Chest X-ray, PA view. Patient: 41 years old, sex M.
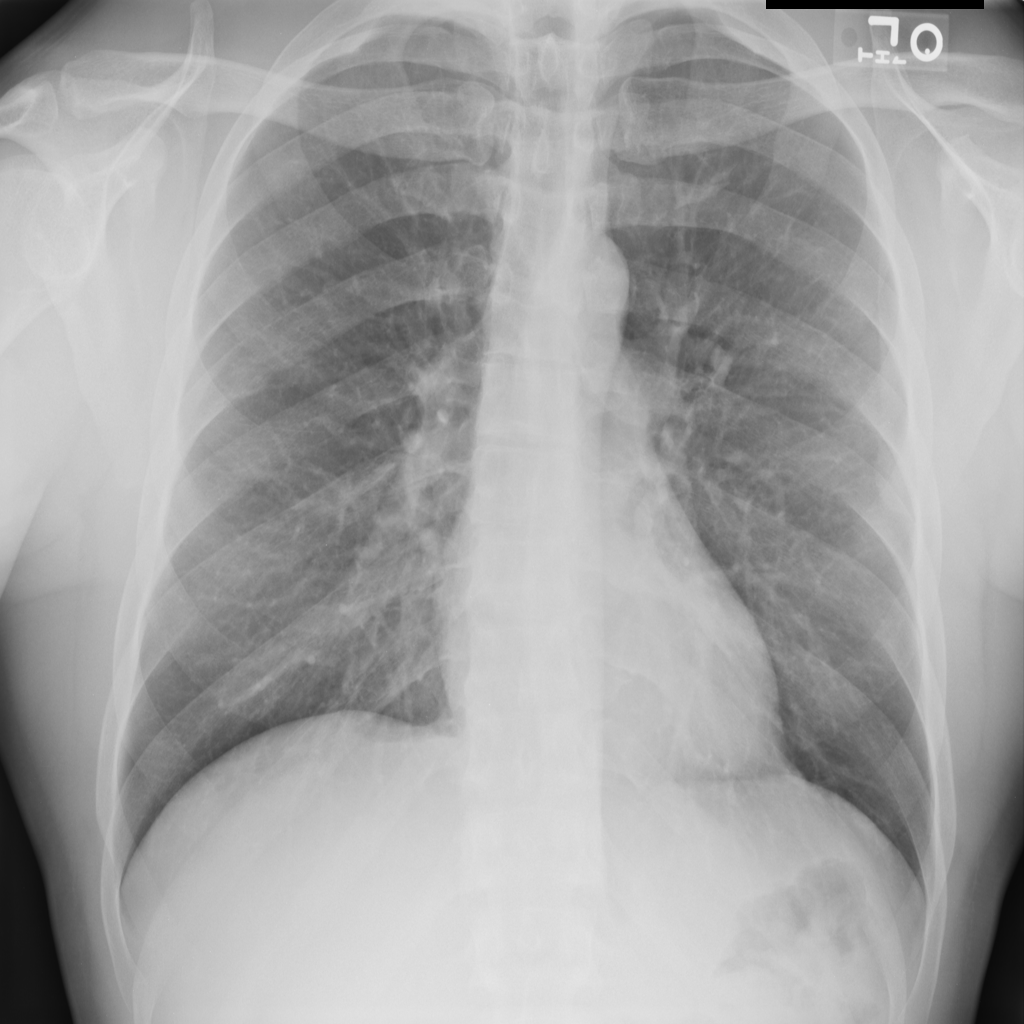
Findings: No Finding